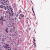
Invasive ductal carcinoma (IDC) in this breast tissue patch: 1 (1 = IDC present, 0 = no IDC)